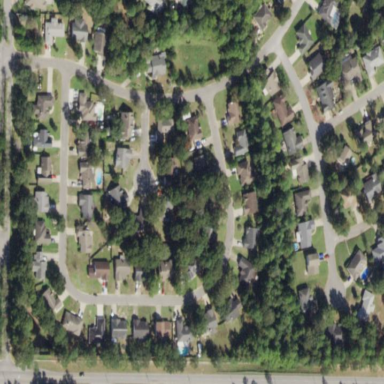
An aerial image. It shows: This residential area consists of single-family homes.